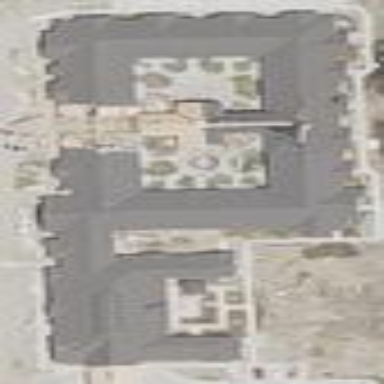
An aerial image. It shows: Nursing home building.